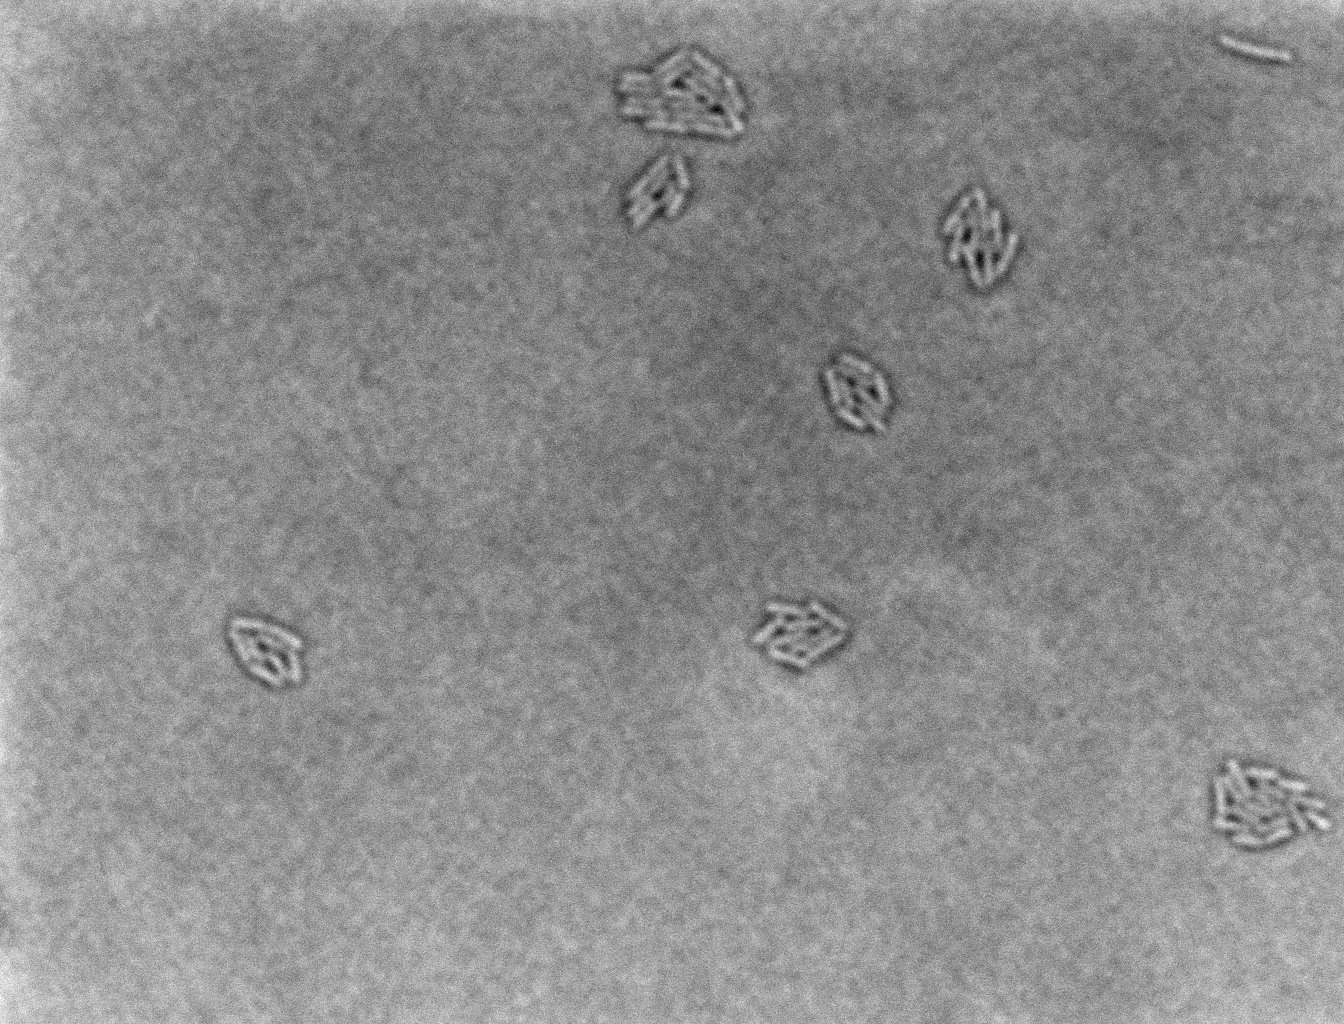
Brightfield microscopy, 60x objective, 3 h incubation